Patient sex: M
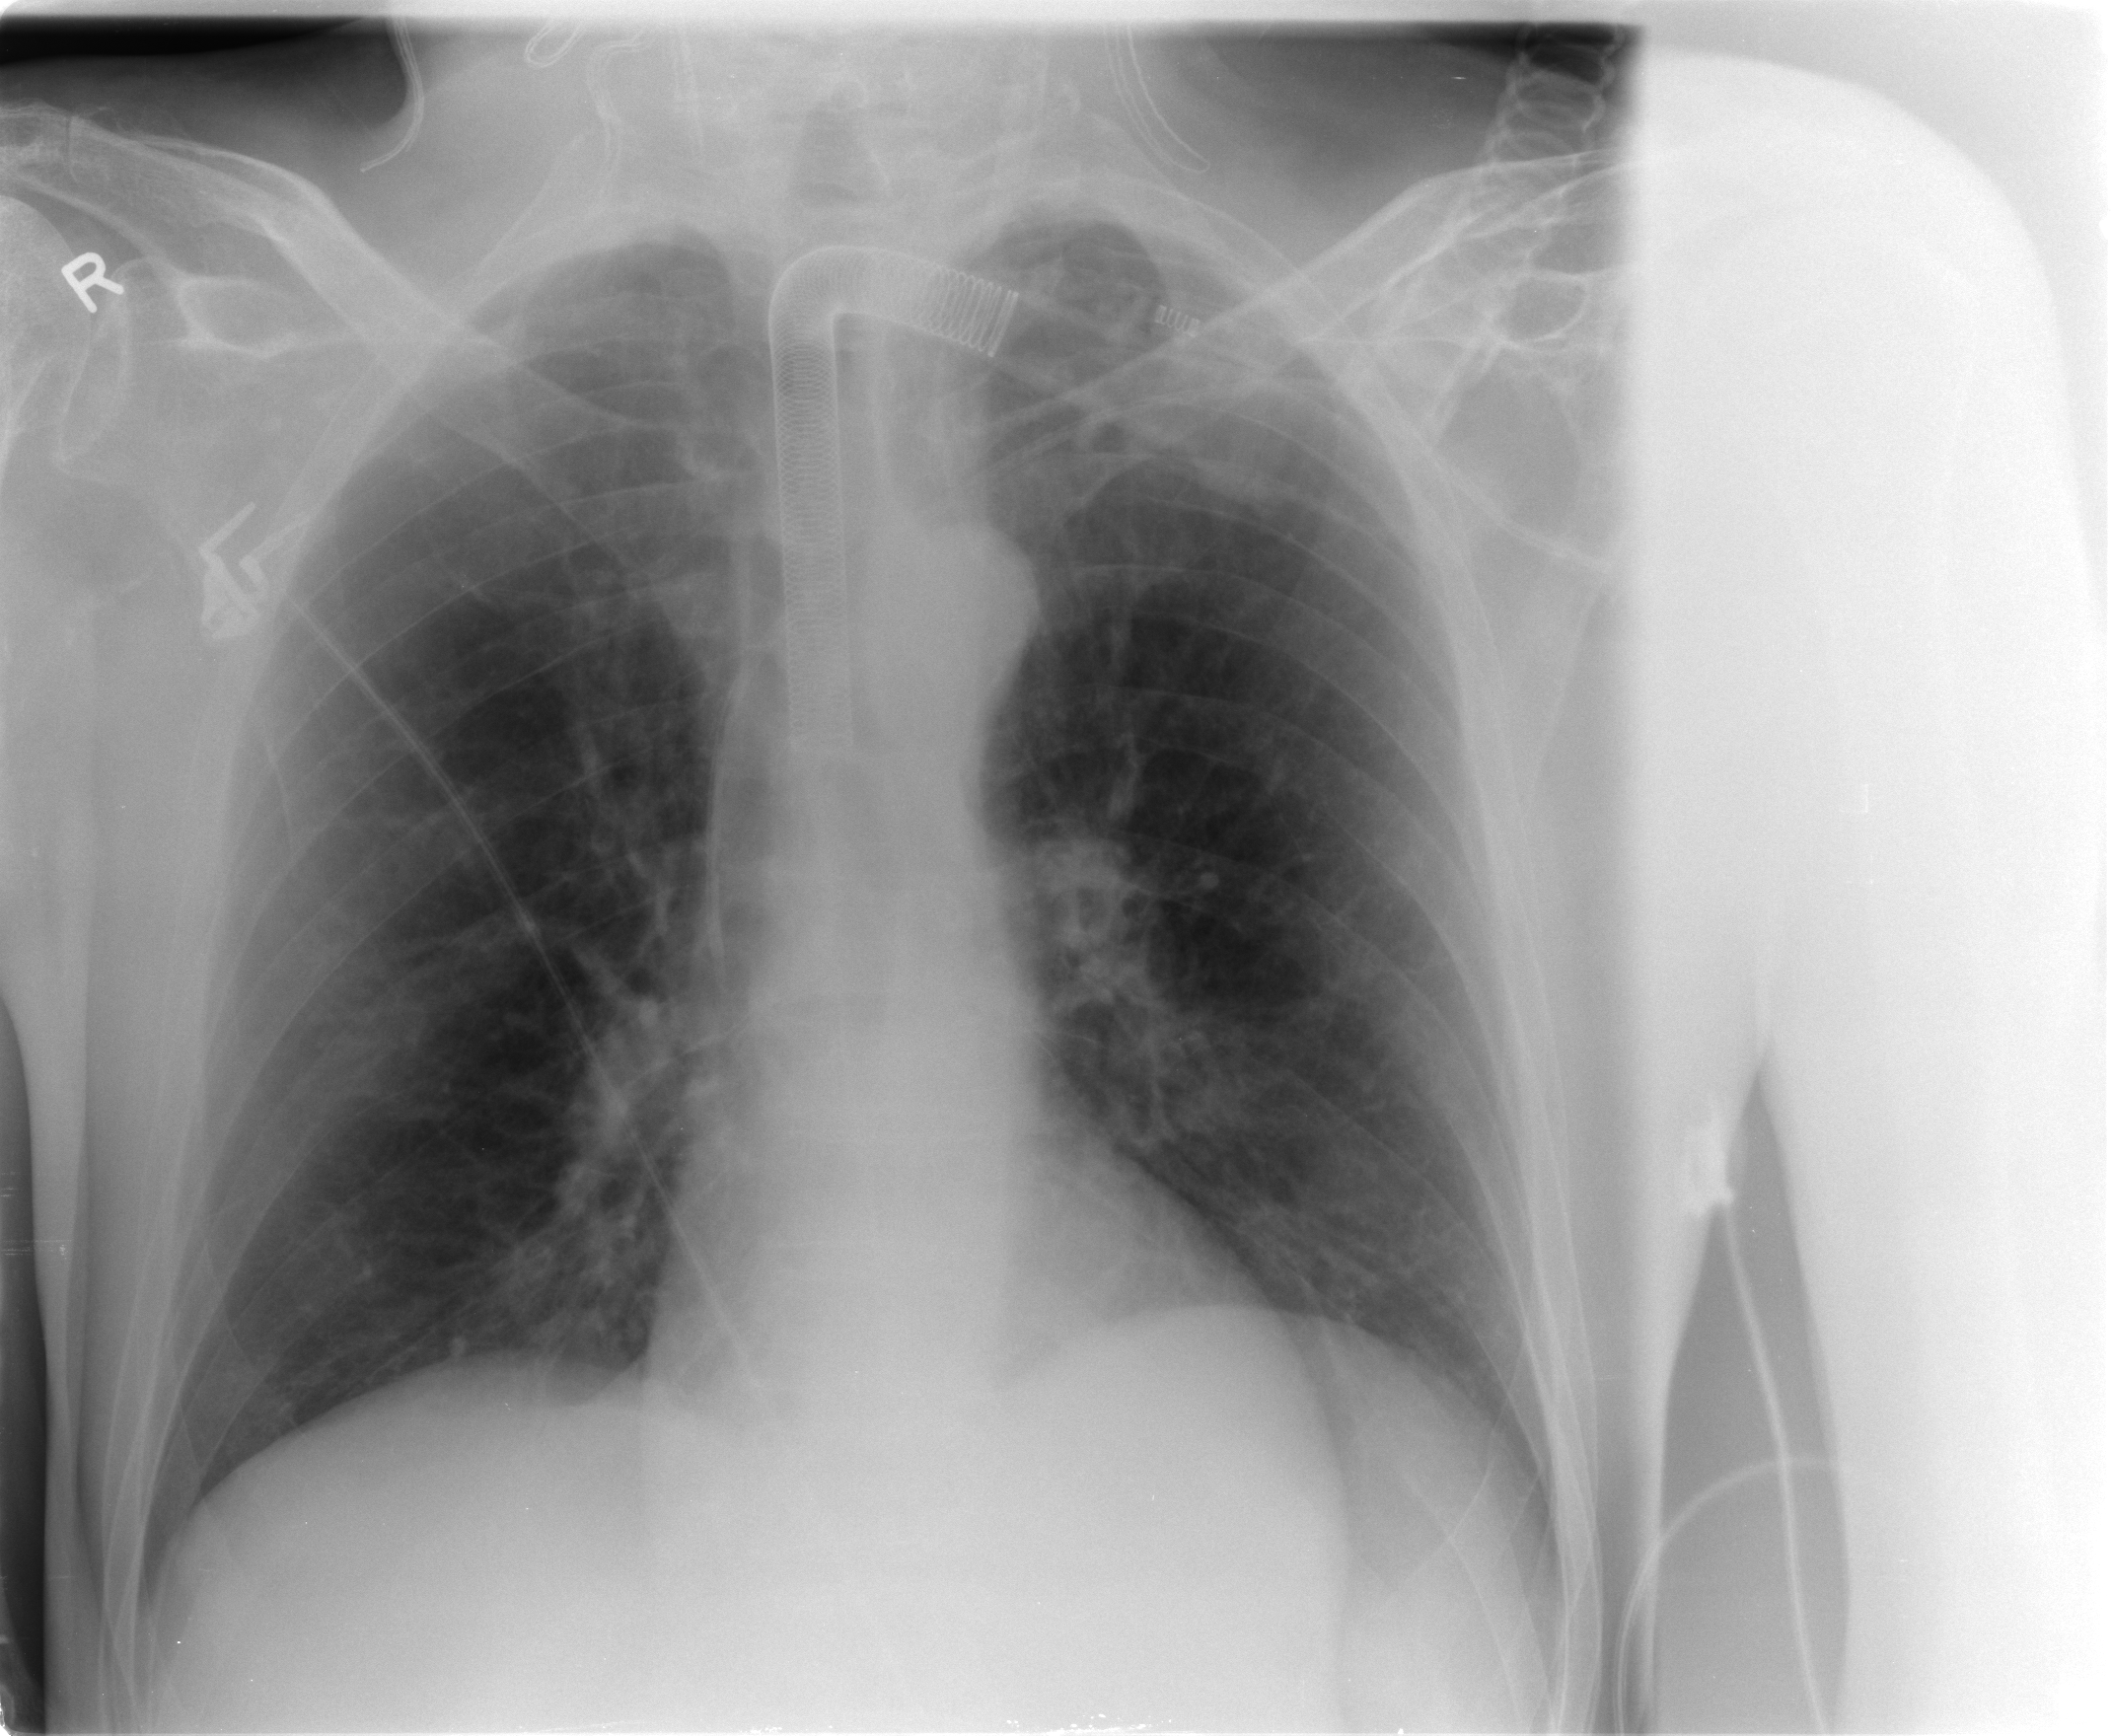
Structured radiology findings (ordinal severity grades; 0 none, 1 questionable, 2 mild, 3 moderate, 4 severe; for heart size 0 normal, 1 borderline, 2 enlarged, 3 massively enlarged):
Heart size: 0
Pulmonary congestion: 0
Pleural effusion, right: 0
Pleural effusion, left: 0
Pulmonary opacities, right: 0
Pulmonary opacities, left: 0
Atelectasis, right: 0
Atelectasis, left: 2